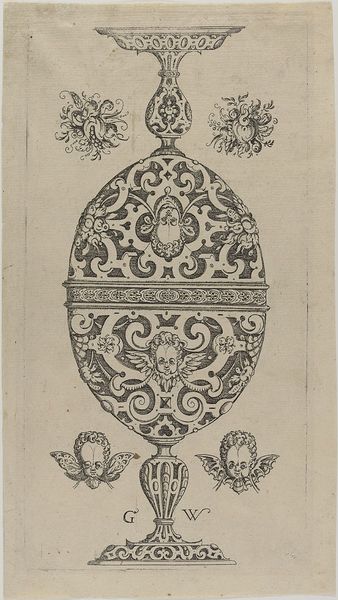
Titel: Doppelpokal mit Schweifwerk, Putten und Früchtgehängen
Künstler: Georg Wechter
Standort: Hamburg
Institution: Museum für Kunst und Gewerbe Hamburg
Schlagwörter: zeichnung, muster, ornament, renaissance, engel, krug, papier, grafik, graphik, dekoration, ornamente, fotografie, photographie, stiel, becher, gefäß, druckgraphik, druckgrafik, stich, illustration, girlanden, kunstgewerbe, schnörkel, pokal, putten, kupferstich, kunsthandwerk, putti, dekorativ, amoretten, wasserzeichen, goldschmiedearbeit, beschlagwerk, reproduktionen, ei, blumengewinde, industriedesign, druckerzeugnisse, gw, schweifwerk, ornamentstich, vorlageblätter, doppelpokal, fruchtbehang